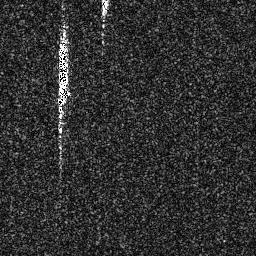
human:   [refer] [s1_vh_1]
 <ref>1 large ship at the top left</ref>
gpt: <box>[[21, 9, 28, 47, 0]]</box>